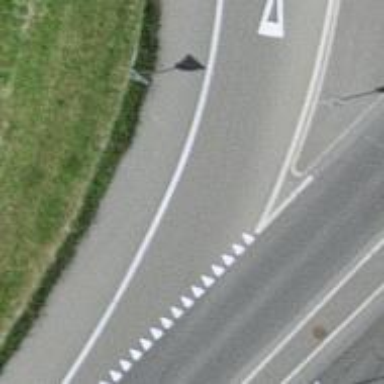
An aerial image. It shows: Road with "give way" sign.